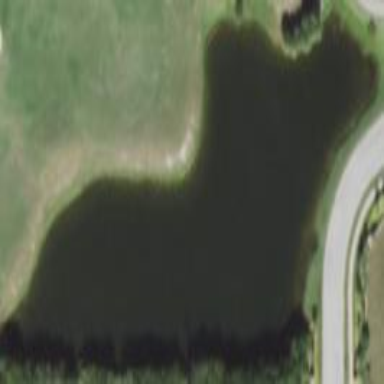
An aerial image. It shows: Water hazard in golf course. The hazard is natural water feature.